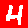
Digit: 4